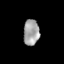
Tissue: skin
Cell type: Epithelial cells
Senescence score: 0.2576
Nuclear area (px): 399
Mean DAPI intensity: 162.86